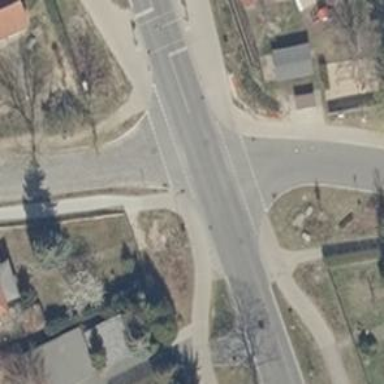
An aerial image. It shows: Uncontrolled road crossing.